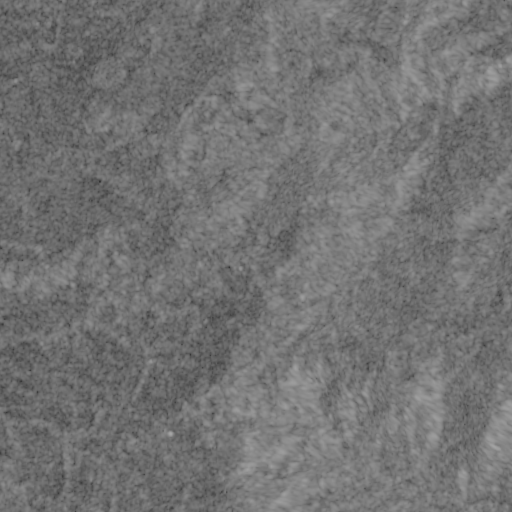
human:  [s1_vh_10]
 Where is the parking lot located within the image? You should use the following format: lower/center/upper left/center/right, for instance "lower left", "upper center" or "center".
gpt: The parking lot is located in the lower center of the image.
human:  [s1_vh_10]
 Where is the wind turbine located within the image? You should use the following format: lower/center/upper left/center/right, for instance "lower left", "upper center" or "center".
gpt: The wind turbine is located in the lower center of the image.
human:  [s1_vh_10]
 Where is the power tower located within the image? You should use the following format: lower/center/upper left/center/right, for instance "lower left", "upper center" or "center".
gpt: There is no power tower in the image.

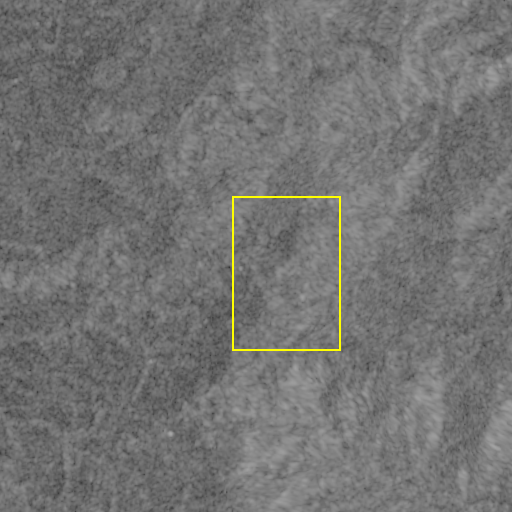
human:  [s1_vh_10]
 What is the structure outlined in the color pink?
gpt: There is no pink outline.
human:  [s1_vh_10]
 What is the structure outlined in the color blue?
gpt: There is no structure outlined in blue.